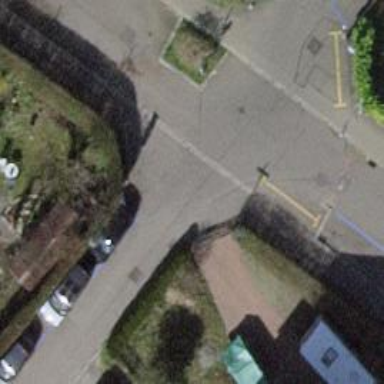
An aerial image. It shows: Unmarked crossing with traffic calming table on the road.